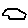
Label: hexagon